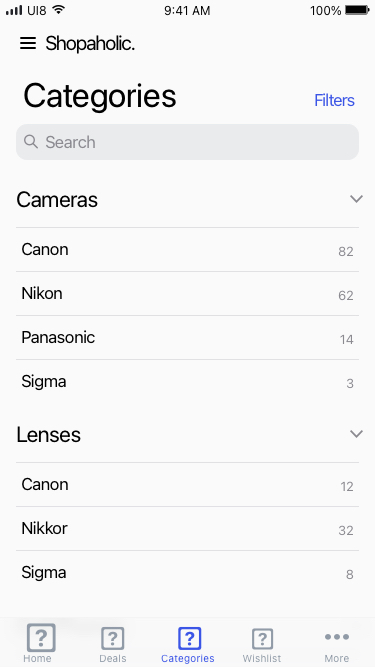
Text in this UI design:
Lenses
Cell Phones
Cameras
Categories
Filters
Search
Shopaholic.